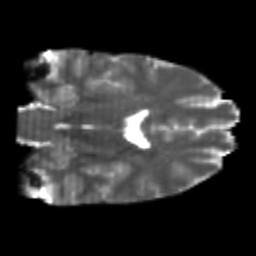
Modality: T2w
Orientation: coronal
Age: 21
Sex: male
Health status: healthy
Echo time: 0.074 s